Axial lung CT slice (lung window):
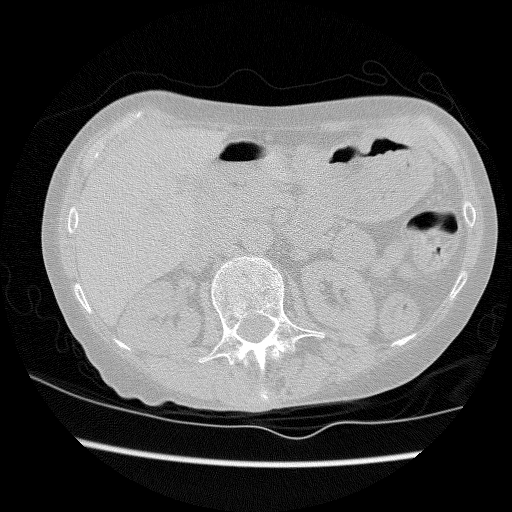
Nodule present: no